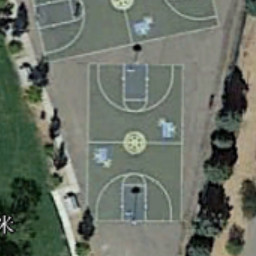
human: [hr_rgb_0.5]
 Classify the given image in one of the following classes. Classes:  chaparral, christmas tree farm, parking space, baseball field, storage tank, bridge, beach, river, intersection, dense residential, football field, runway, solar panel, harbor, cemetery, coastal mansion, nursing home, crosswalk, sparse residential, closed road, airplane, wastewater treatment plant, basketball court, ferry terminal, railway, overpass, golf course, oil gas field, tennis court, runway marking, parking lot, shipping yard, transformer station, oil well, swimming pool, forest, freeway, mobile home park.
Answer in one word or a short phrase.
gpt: basketball court